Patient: sex F, age 75
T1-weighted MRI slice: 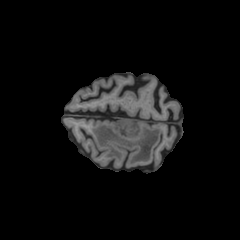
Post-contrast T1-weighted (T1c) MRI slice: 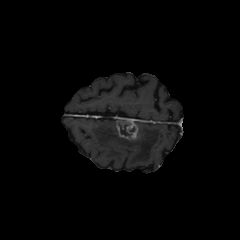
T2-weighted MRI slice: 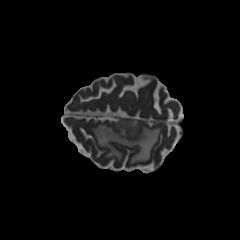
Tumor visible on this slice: yes
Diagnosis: Glioblastoma, IDH-wildtype
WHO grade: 4